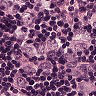
Metastatic tissue present: yes